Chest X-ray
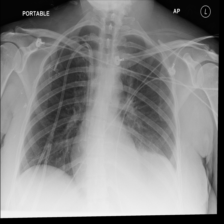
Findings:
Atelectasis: positive
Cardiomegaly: negative
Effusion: positive
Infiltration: positive
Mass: positive
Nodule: negative
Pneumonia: negative
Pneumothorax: negative
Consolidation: positive
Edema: negative
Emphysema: negative
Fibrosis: negative
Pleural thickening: negative
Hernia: negative